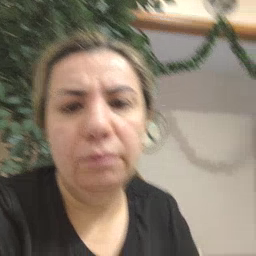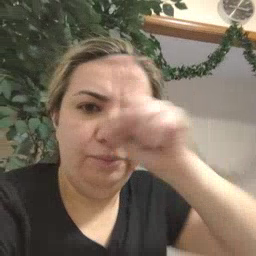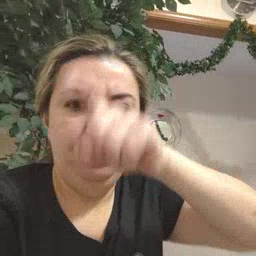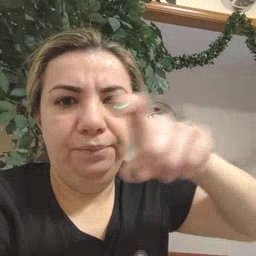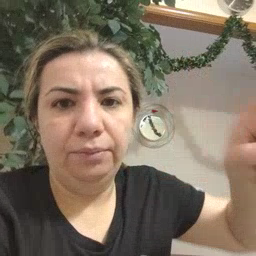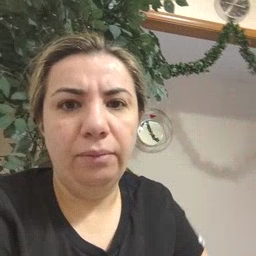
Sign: closet